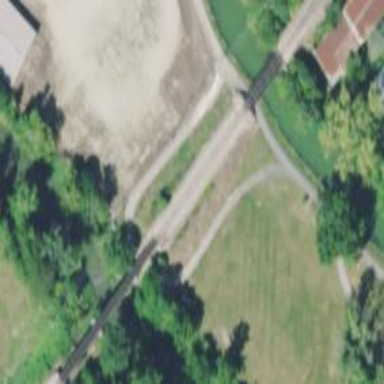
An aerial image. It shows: Railway bridge.